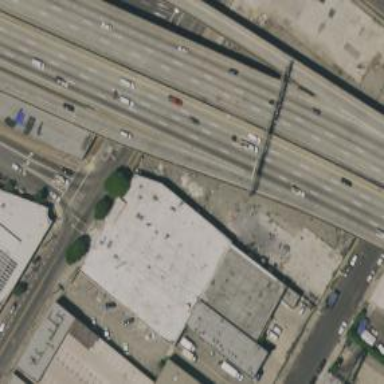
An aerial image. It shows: Industrial building.